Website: apple
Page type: payment
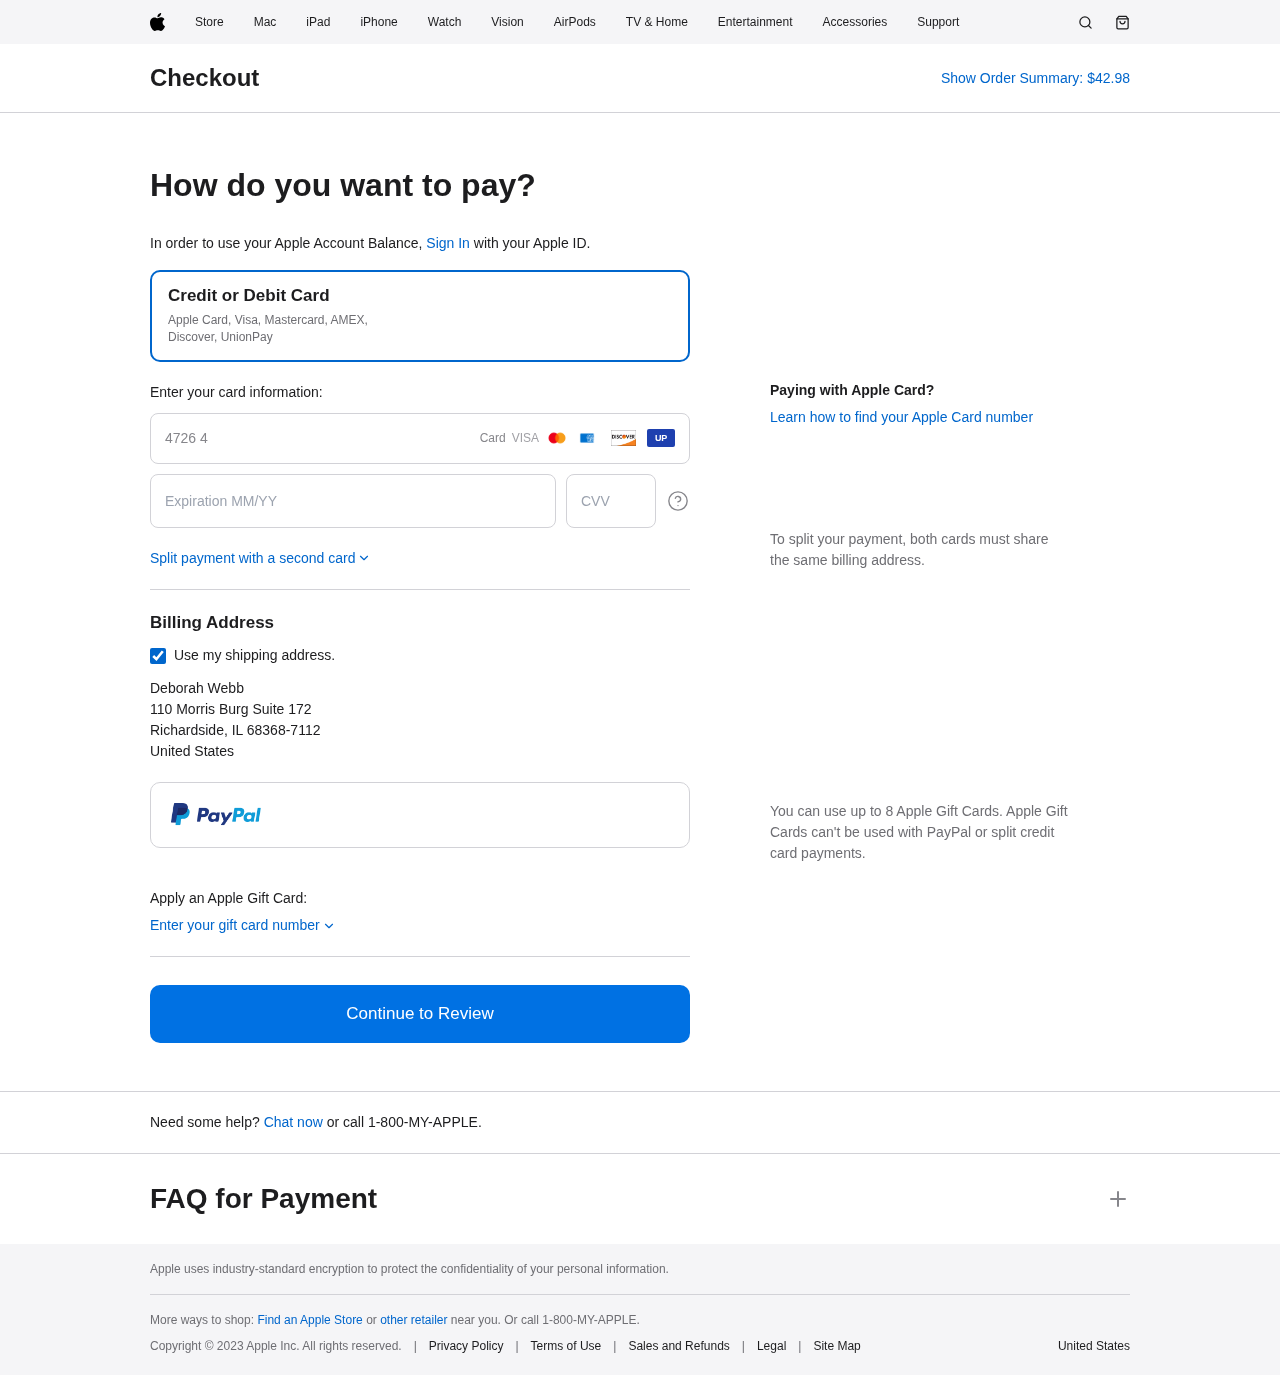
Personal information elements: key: PII_CARD_CVV
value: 655
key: PII_CARD_EXPIRY
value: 03/26
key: PII_CARD_NUMBER
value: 4726 4090 1260 4888
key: PII_COUNTRY
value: United States
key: PII_FULLNAME
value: Deborah Webb
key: PII_STREET
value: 110 Morris Burg Suite 172
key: PII_CITY_STATE_ZIP
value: Richardside, IL 68368-7112
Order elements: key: ORDER_TOTAL
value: $42.98